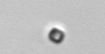
Label: nanoplankton_mix